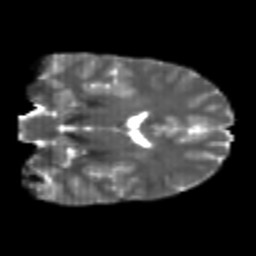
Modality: T2w
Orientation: coronal
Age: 22
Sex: male
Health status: healthy
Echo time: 0.074 s